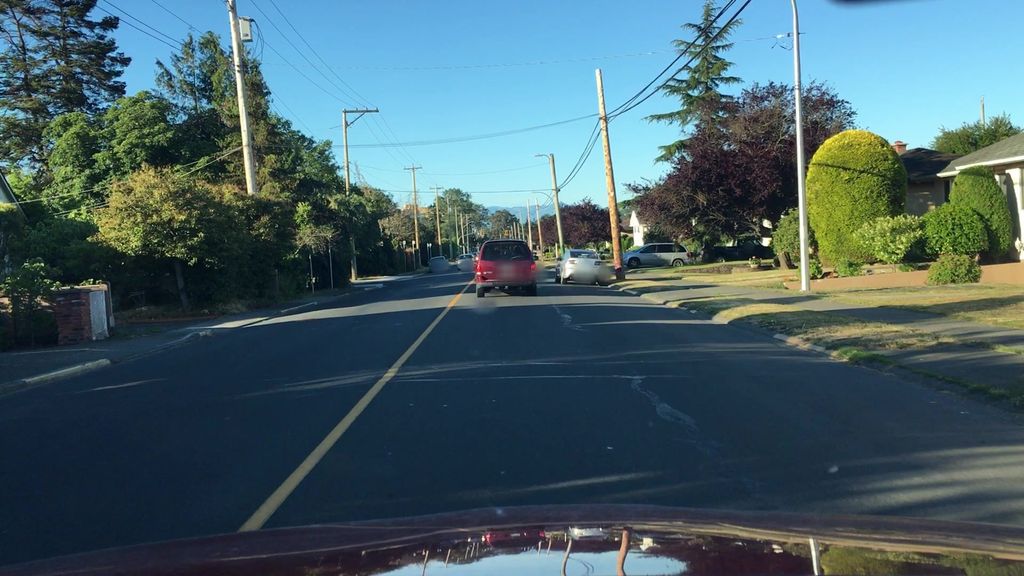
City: victoria